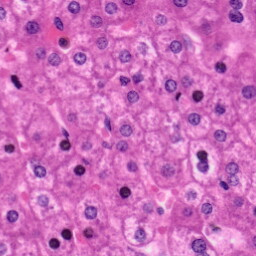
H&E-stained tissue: Liver